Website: crate-barrel
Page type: address-validator
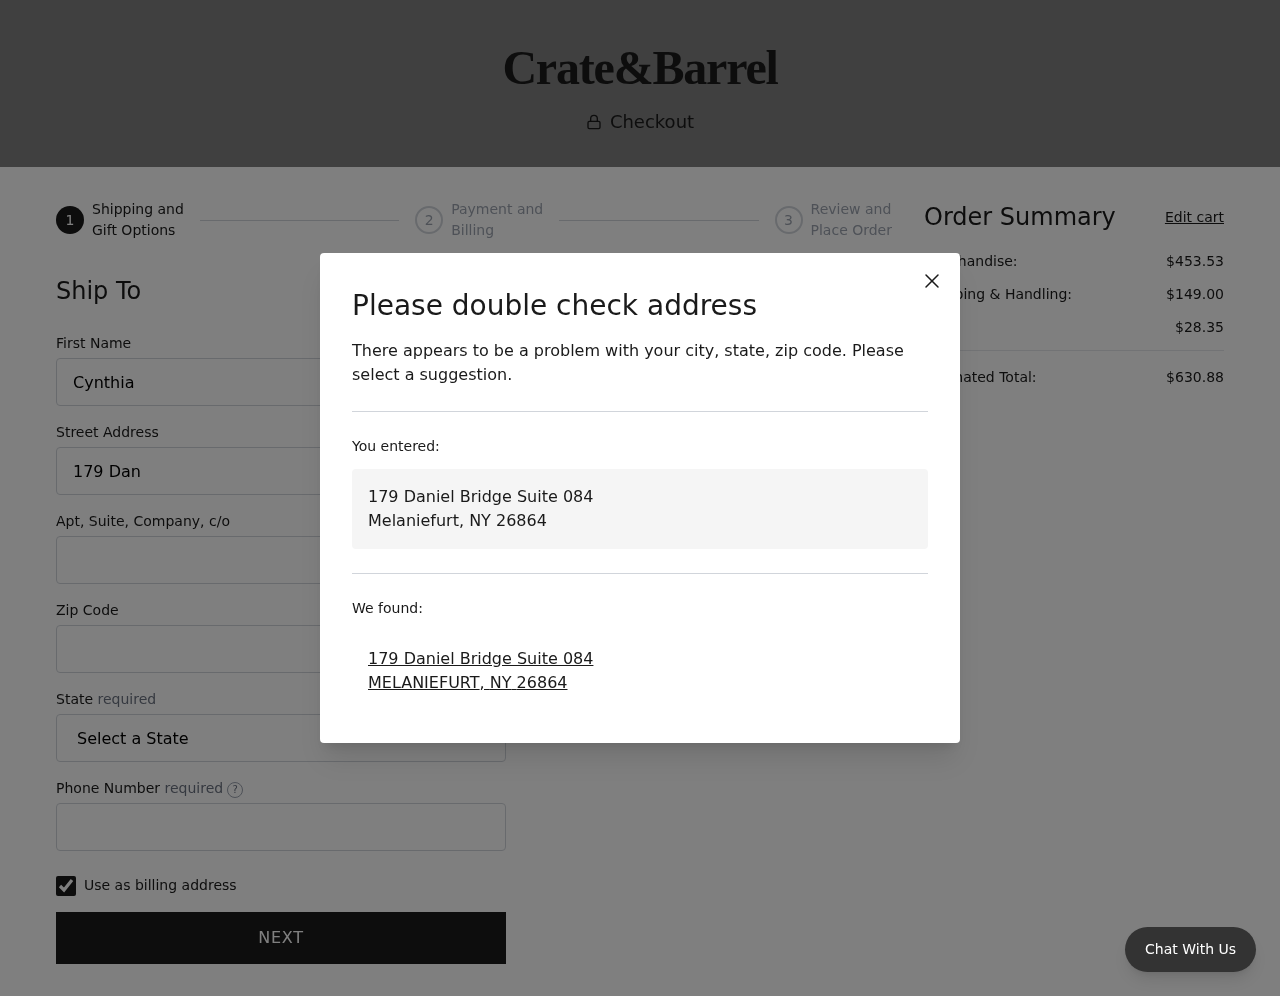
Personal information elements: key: PII_CITY
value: Melaniefurt
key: PII_CITY
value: MELANIEFURT
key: PII_FIRSTNAME
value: Cynthia
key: PII_PHONE
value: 6142057120
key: PII_POSTCODE
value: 26864
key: PII_STATE
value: New York
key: PII_STATE_ABBR
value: NY
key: PII_STREET
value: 179 Daniel Bridge Suite 084
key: PII_STREET2
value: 899 Robert Rapid Apt. 068
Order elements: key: ORDER_SUBTOTAL
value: $453.53
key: ORDER_SHIPPING_COST
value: $149.00
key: ORDER_TAX
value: $28.35
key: ORDER_TOTAL
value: $630.88